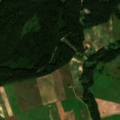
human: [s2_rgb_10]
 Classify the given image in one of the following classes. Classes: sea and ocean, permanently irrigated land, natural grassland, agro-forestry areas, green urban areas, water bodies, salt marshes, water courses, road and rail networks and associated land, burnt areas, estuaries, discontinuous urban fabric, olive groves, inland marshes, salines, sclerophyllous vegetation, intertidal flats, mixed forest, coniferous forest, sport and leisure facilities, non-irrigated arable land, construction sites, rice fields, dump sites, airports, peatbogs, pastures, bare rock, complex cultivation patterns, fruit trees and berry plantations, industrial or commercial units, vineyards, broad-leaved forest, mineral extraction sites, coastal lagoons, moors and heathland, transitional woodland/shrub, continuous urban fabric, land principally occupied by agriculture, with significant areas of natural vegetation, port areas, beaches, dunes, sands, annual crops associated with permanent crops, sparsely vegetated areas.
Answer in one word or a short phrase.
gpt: non-irrigated arable land, coniferous forest, mixed forest, transitional woodland/shrub